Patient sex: M
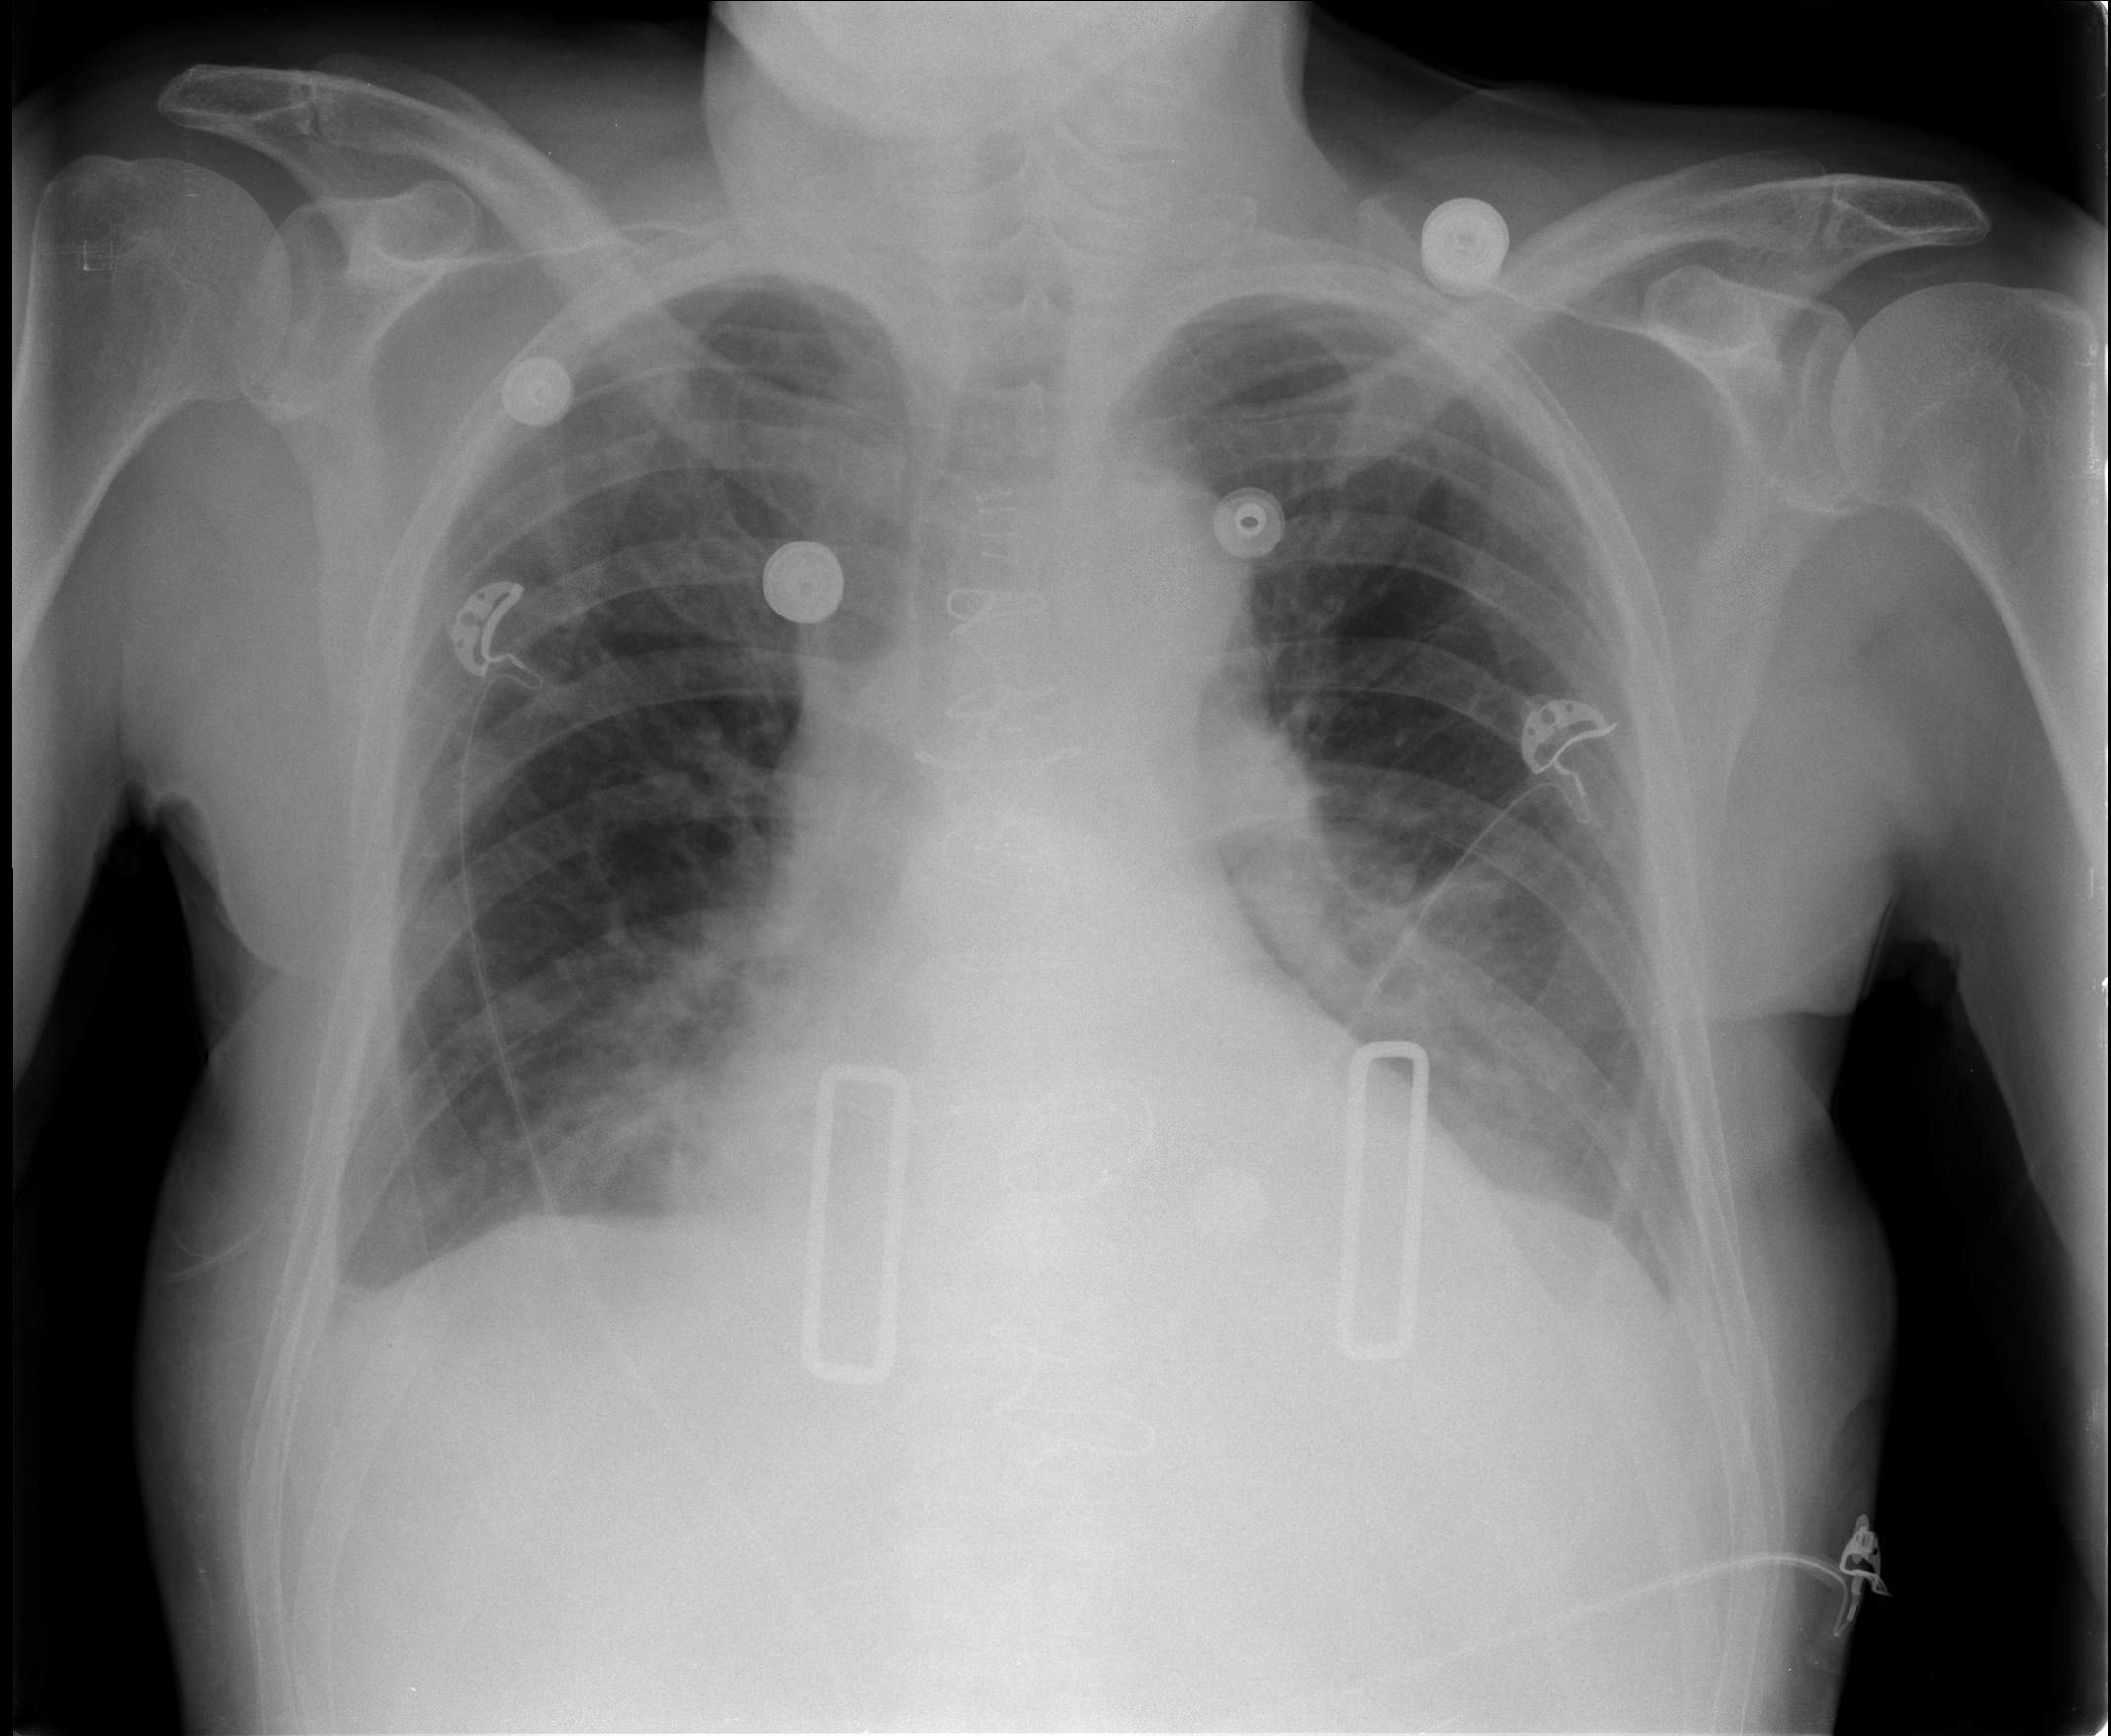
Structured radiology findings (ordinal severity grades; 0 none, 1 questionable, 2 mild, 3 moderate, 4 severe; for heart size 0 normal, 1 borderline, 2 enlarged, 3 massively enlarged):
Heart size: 2
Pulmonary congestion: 2
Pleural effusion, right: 1
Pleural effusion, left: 2
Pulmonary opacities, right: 2
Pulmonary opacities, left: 2
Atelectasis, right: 2
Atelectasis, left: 2